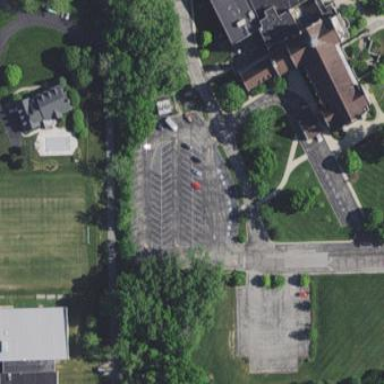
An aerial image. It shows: Parking area with asphalt surface.